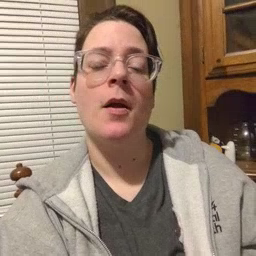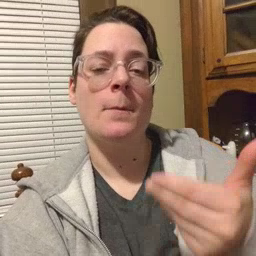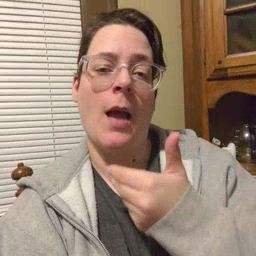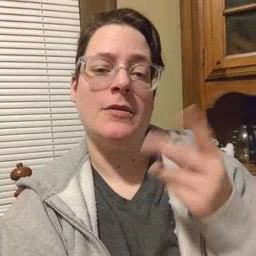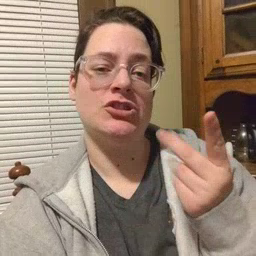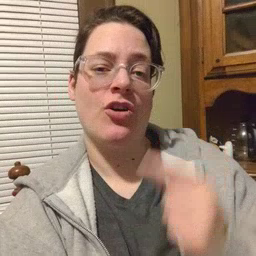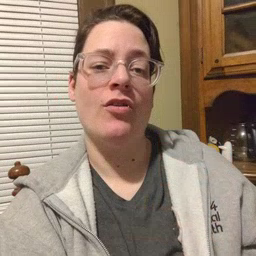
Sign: puppy